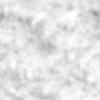
Label: no_change